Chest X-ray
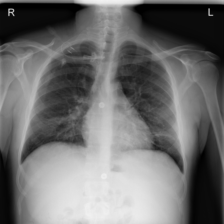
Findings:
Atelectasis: positive
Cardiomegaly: negative
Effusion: negative
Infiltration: negative
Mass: negative
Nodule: negative
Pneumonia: negative
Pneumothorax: negative
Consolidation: negative
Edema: negative
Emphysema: negative
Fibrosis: negative
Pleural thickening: negative
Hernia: negative